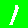
Digit: 1